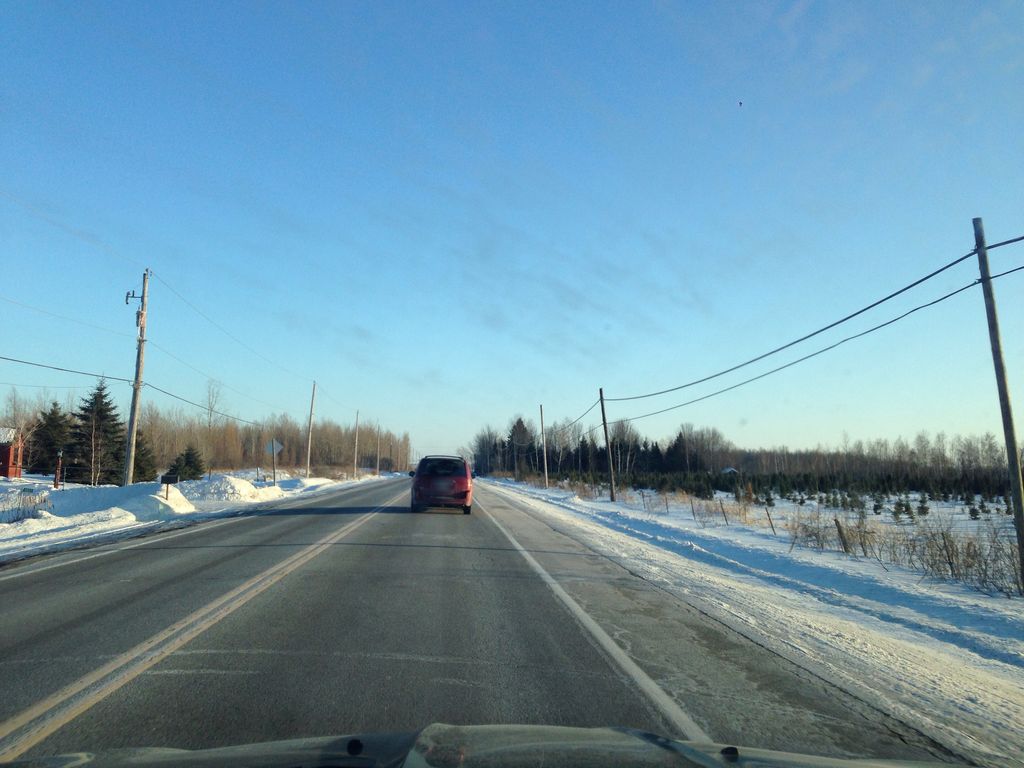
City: ottawa-gatineau